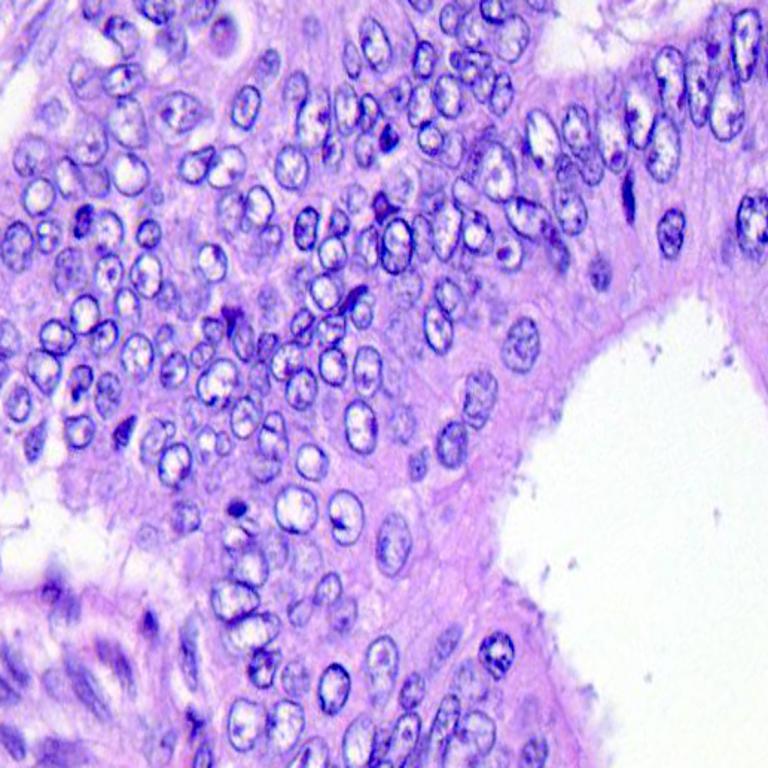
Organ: colon
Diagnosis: adenocarcinomas